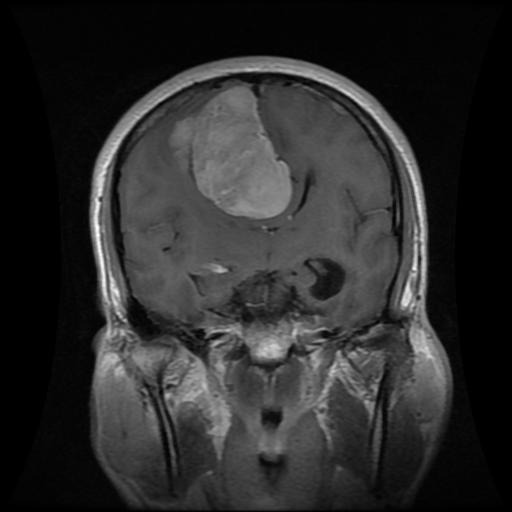
Label: meningioma